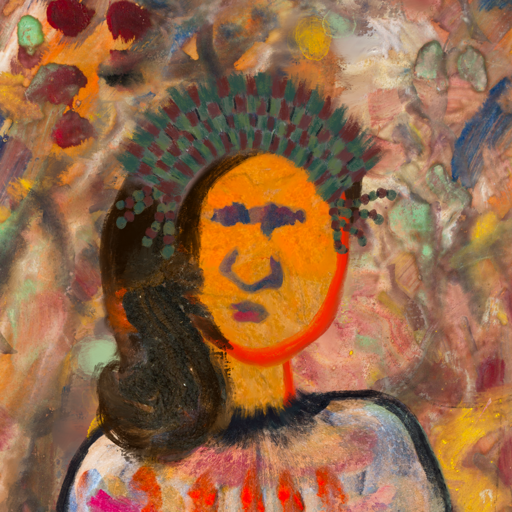
Background: Mother_And_Son_Mother, Head And Neck Front: Sisters, Face Front: In_The_Sun, Bust: Childish, Hair Front: Gypsy_Queen, Head Accessory: After_Raid_Crown, Second Necklace: Blank, Necklace: Blank, Baby: Blank